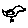
Label: bird